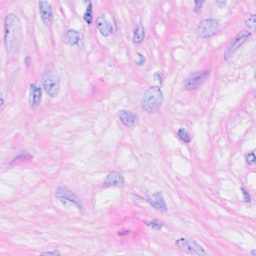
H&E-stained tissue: Breast